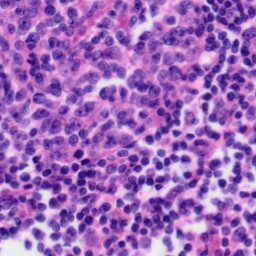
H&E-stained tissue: Tonsil